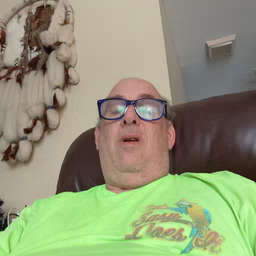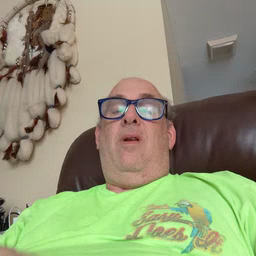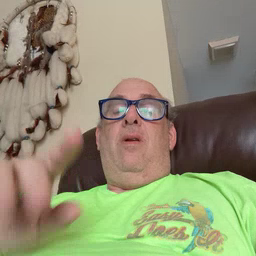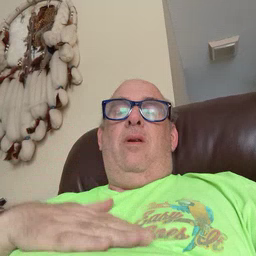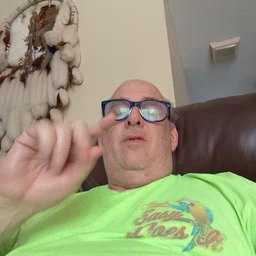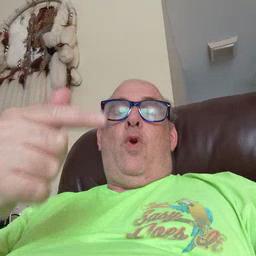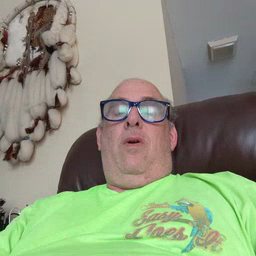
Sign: dog